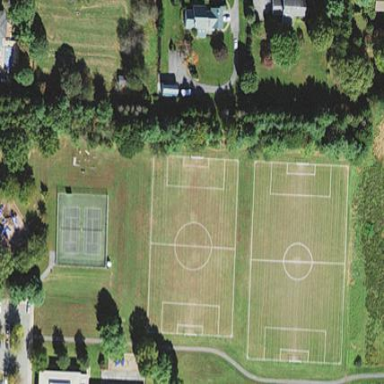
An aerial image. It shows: Soccer pitch for leisureland activities.